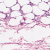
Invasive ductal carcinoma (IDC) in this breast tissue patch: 0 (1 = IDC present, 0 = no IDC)